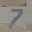
Label: 7